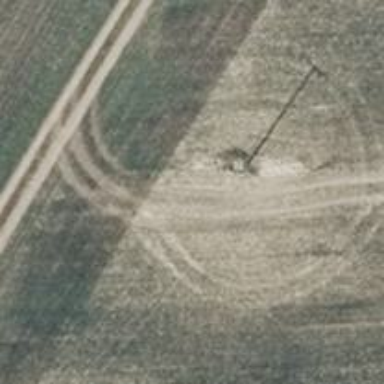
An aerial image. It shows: Power pole.